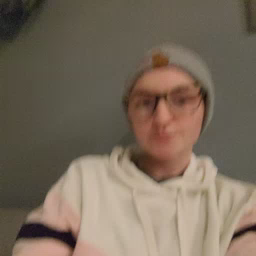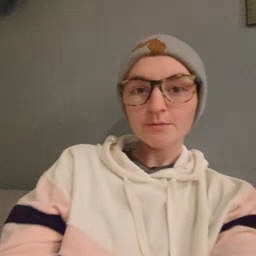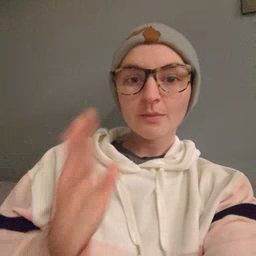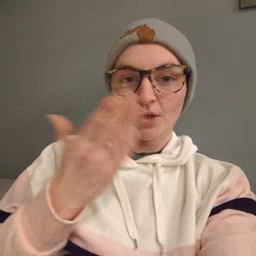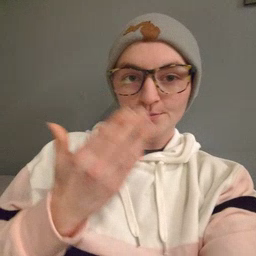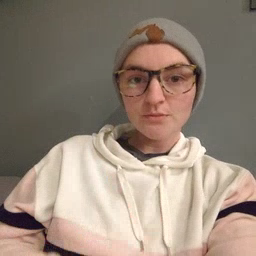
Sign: book